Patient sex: F
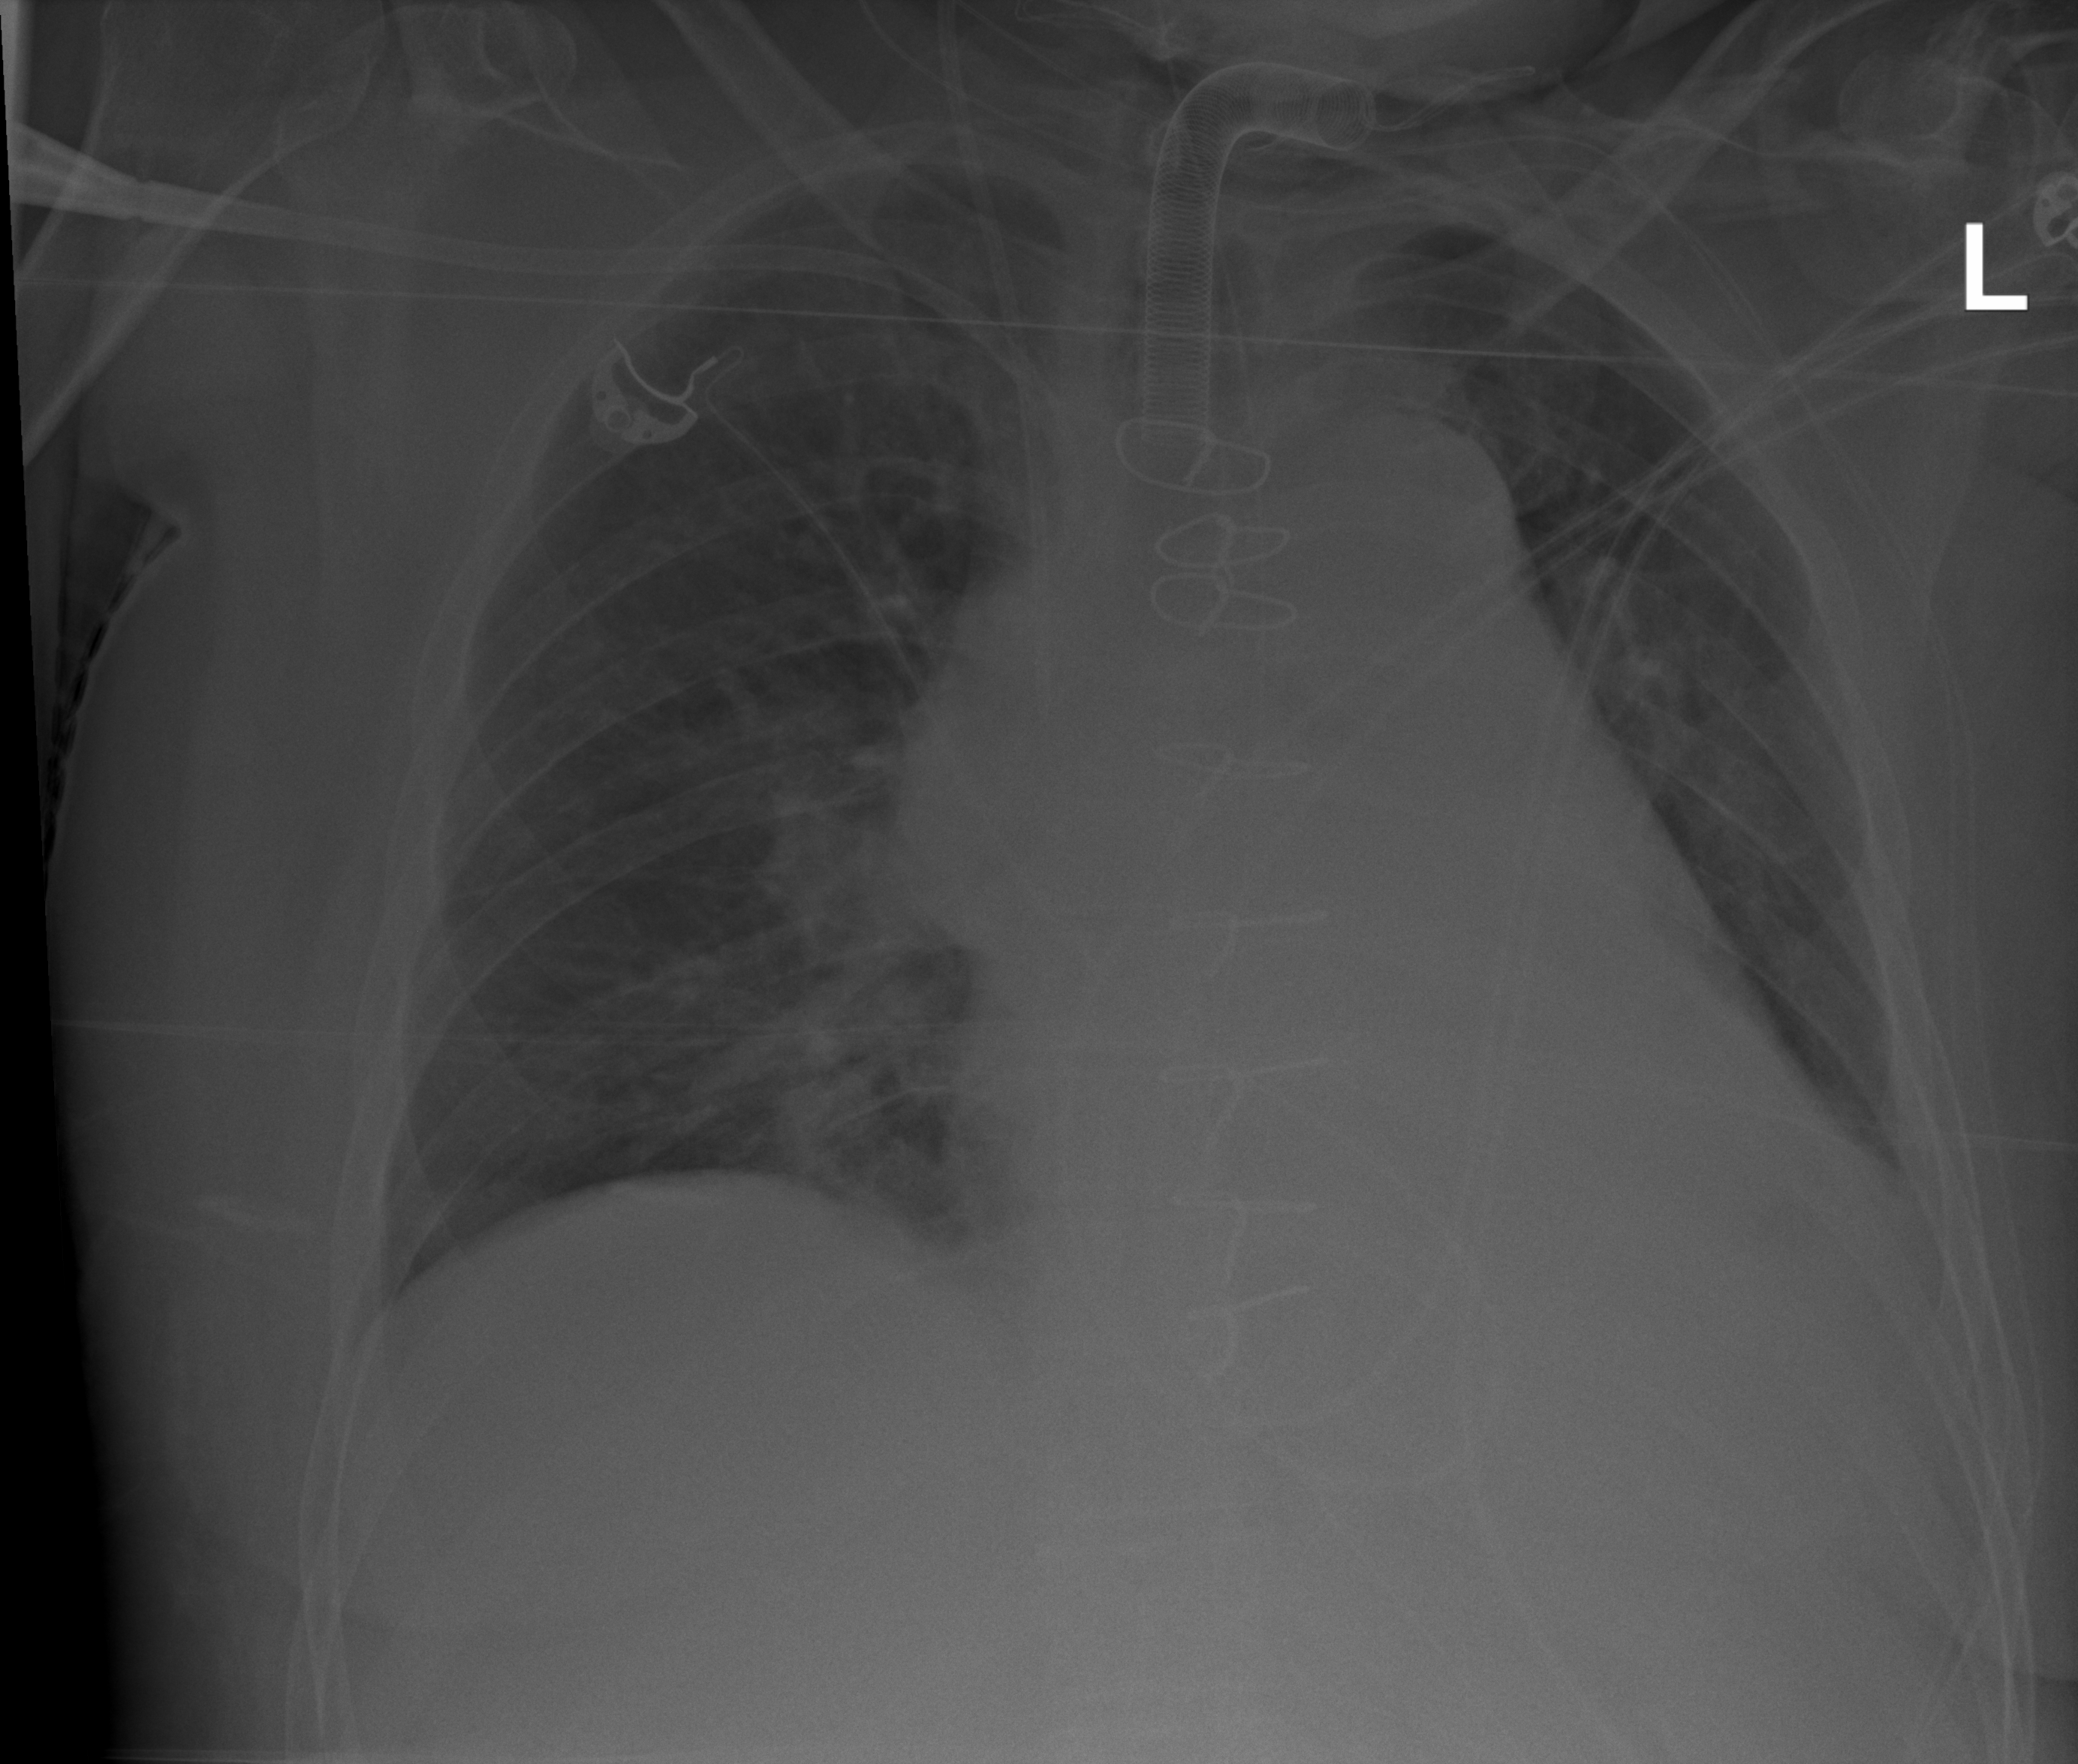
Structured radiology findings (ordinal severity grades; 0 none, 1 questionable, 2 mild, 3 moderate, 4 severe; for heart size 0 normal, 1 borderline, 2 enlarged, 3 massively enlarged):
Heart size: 2
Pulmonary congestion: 2
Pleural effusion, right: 0
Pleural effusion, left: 2
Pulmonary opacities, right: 0
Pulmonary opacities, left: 0
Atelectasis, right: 2
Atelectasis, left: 2